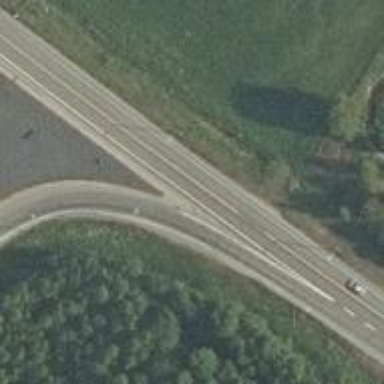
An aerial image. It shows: Trunk link highway.